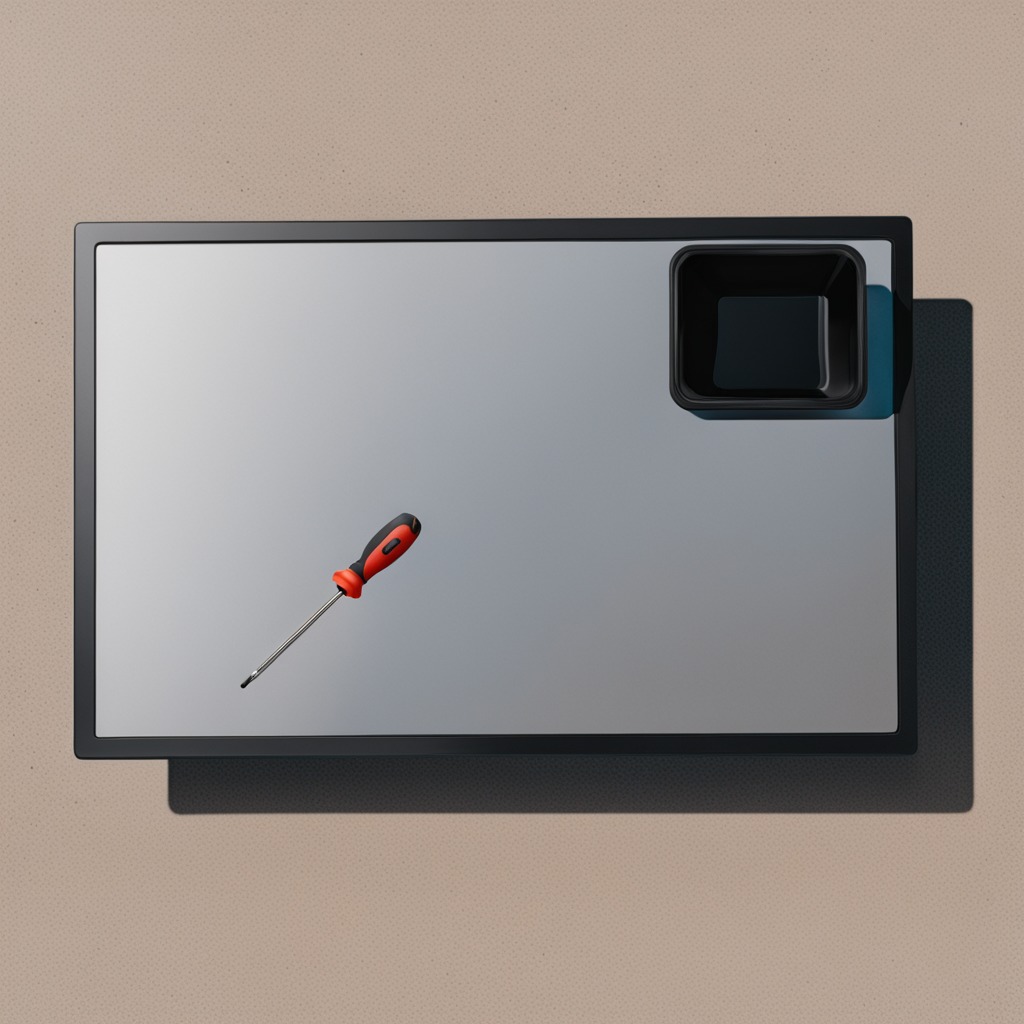
A screwdriver lying on the table.